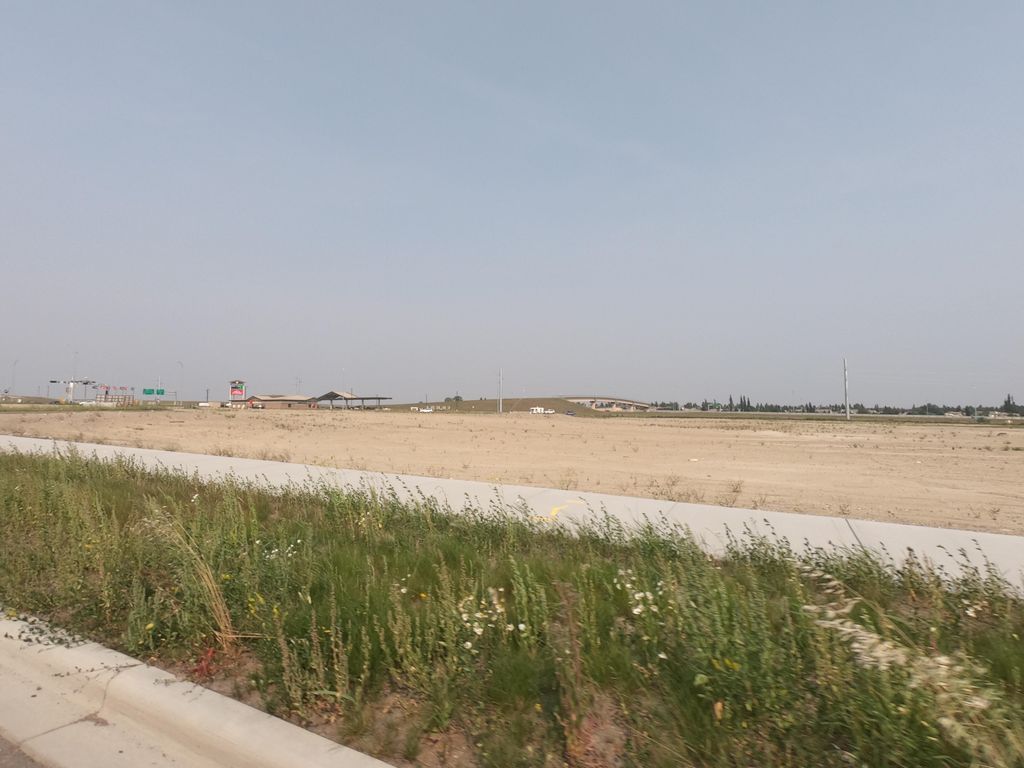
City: calgary